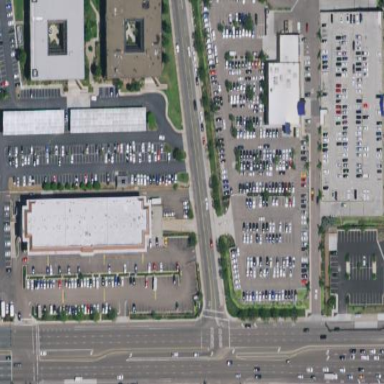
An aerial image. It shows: Retail area.